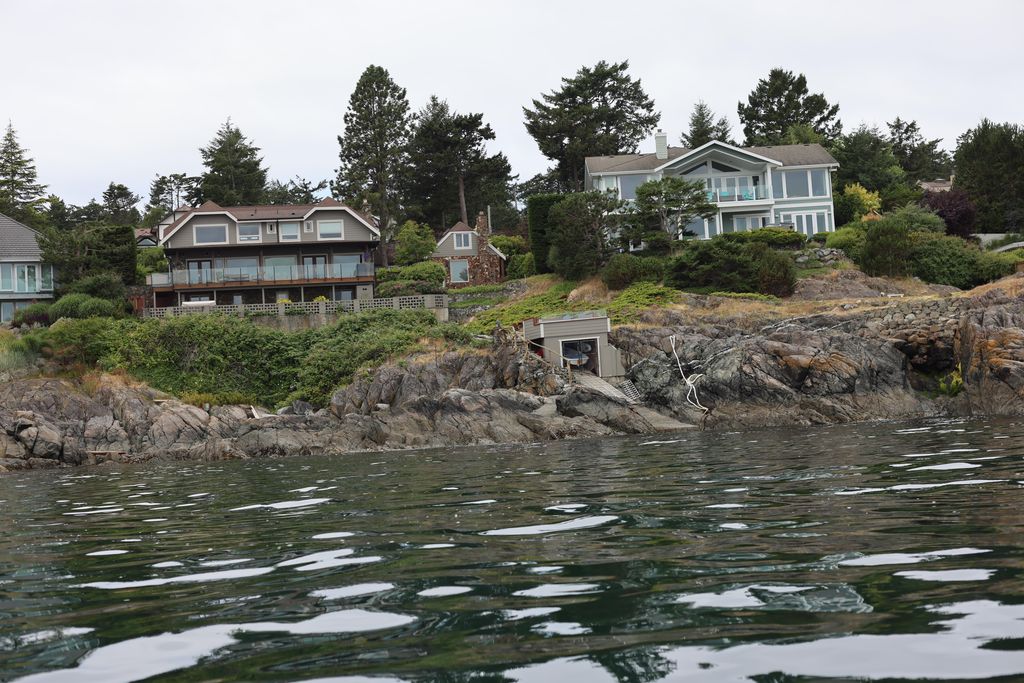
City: victoria